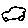
Label: car